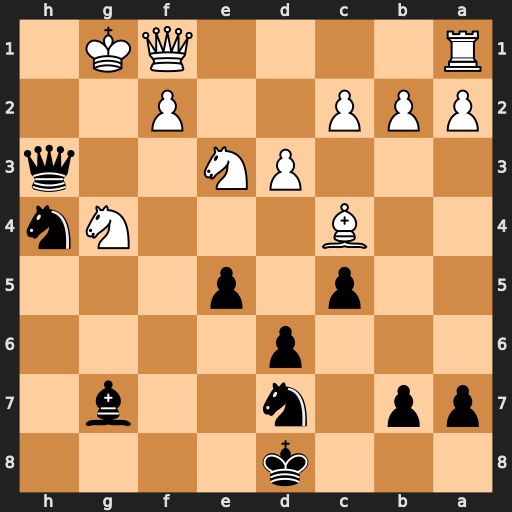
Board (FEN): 3k4/pp1n2b1/3p4/2p1p3/2B3Nn/3PN2q/PPP2P2/R4QK1
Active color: b
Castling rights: -
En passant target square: -
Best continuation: Nf3#